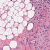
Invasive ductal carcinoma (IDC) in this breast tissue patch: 0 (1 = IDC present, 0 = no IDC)